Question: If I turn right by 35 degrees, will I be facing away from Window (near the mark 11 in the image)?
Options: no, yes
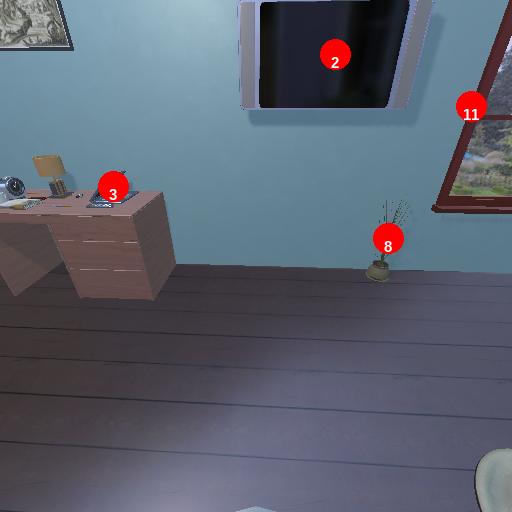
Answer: no